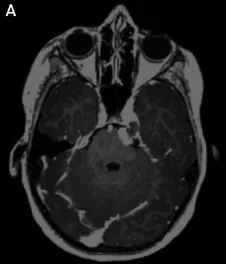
(A) Axial contrast enhanced T1-weighted image showing a lesion in the left trigeminal nerve extending from pontine portion into Meckel's cave.
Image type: radiology (mri)